Question: I am work on MAC ,I want to convert .bmp and .JPEG file to .PDF file format on mac machine using Qt or APplescript. My operating system version is 10.6 .
Thanks

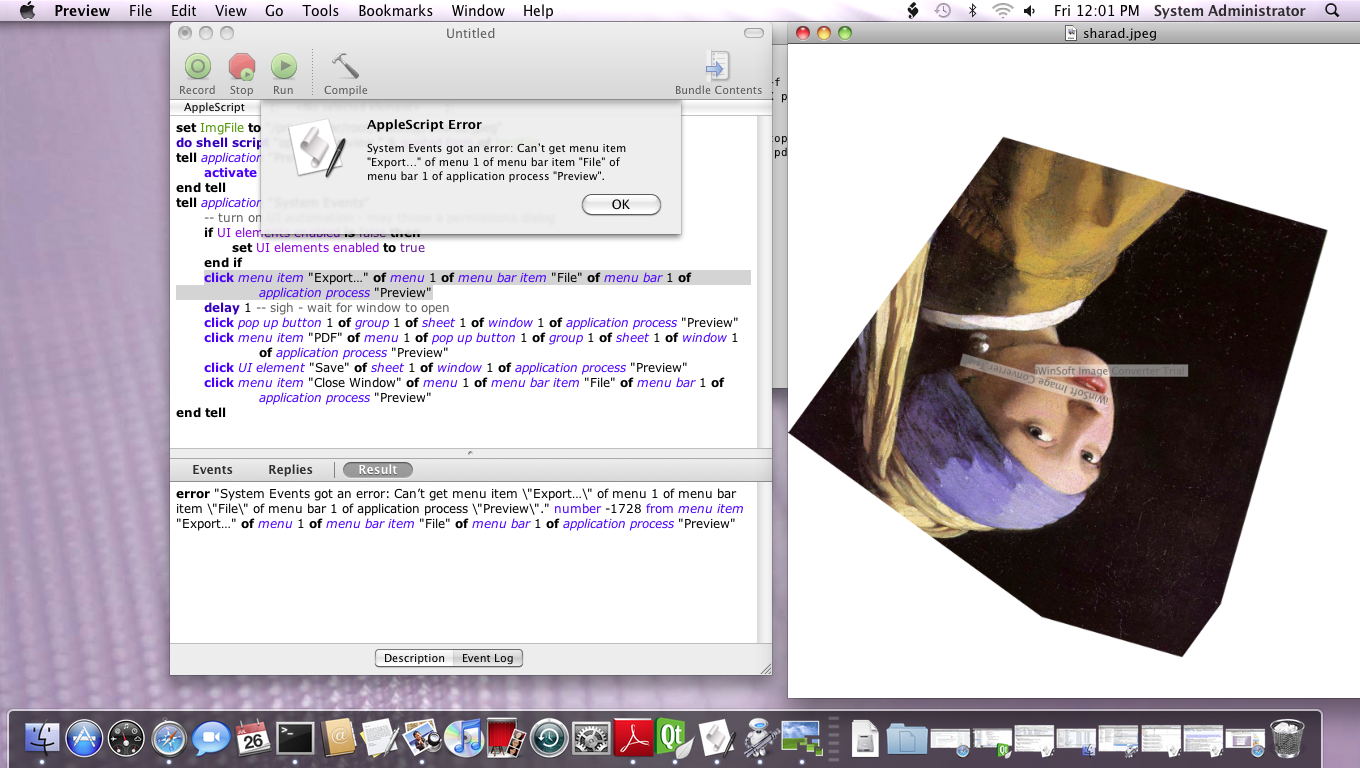
Answer: It turns out that OSX has command line utility useful for exactly this sort of thing called <URL>. I'm posting this in a different answer, as this is a completely different approach than the UI scripting in my other answer.
You can create a little wrapper shell script to do what you need:
'''
#!/bin/bash
sips -s format pdf "$1" --out "${1%.*}.pdf"
'''
Save this as e.g img2pdf, then give it execute permissions:
'''
chmod +x img2pdf
'''
Then you can use the following command to do your conversions:
'''
./img2pdf.txt "/Users/mmouse/Desktop/Screen Shot 2013-07-22 at 9.00.36 AM.png"
'''
If you really don't want this in a shell script and must have an Applescript, then you can call the relevant commands from an Applescript:
'''
set ImgFile to "/Users/mmouse/Desktop/Screen Shot 2013-07-22 at 9.00.36 AM.png"
do shell script "imgfile=" & quoted form of ImgFile & " ; sips -s format pdf "$imgfile" --out "${imgfile%.*}.pdf""
'''
As a point of interest, if you needed to do the opposite, i.e. convert .pdf to .png, then the <URL> in OSX can do this easily:
'''
set ImgFile to "/Users/mmouse/Desktop/Screen Shot 2013-07-18 at 2.52.47 PM.pdf"
tell application "Image Events"
set Img to open file ImgFile
save Img as PNG
end tell
'''
But unfortunately, the Image Events scripting extension only allows PDF files to be read and not written, so is not useful in your specific situation.